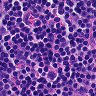
Metastatic tissue present: no